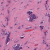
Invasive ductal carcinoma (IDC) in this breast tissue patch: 1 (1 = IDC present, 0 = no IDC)